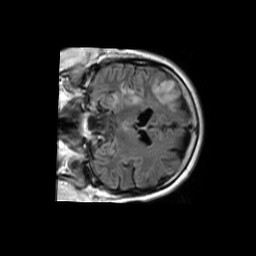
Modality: FLAIR
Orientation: coronal
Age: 70
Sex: male
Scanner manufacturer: philips
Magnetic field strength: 1.5 T
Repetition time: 11 s
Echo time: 0.14 s